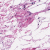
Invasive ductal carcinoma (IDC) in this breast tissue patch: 0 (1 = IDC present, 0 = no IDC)